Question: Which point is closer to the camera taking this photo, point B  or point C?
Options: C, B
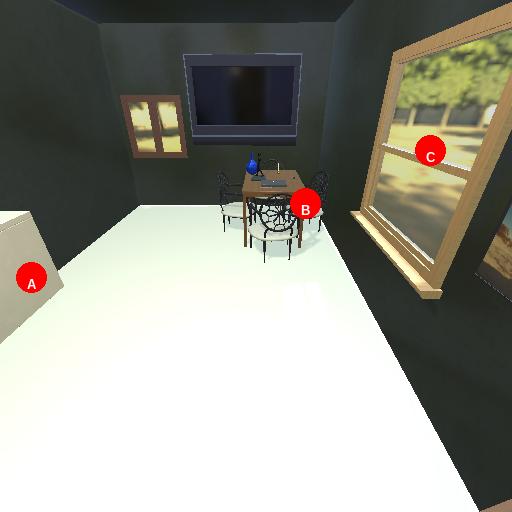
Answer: C